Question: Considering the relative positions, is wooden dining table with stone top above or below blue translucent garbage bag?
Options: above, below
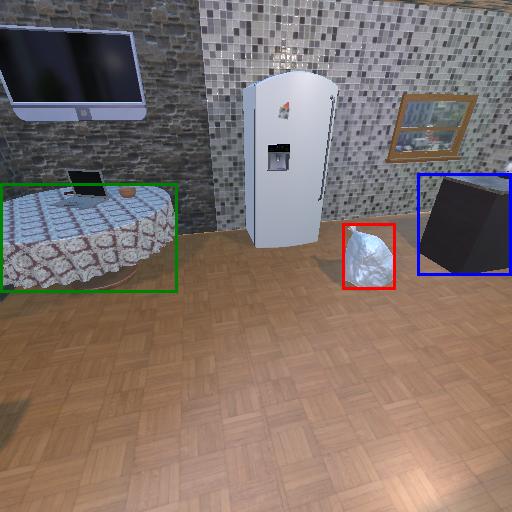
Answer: above